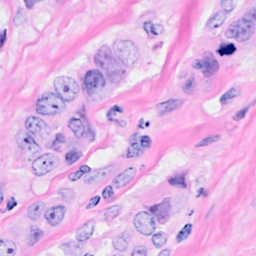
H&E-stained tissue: Breast